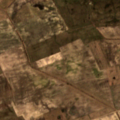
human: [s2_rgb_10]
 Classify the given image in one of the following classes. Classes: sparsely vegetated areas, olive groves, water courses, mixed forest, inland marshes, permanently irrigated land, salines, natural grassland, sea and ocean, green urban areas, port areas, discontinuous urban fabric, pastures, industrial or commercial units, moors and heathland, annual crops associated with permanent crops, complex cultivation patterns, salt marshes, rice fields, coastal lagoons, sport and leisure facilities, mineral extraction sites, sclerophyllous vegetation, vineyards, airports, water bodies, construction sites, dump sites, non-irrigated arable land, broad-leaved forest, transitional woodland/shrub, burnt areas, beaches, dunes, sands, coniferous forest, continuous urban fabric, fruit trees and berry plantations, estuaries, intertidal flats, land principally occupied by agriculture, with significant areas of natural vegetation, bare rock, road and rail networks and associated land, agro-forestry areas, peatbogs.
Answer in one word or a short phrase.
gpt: non-irrigated arable land, pastures